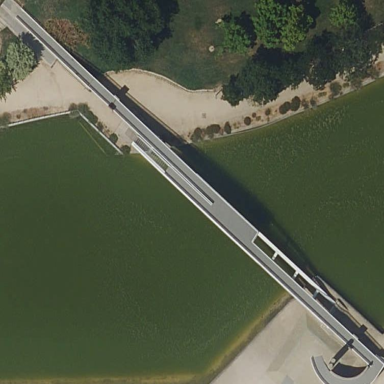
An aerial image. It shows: Man-made bridge.